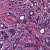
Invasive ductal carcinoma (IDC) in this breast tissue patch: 1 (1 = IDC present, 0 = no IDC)